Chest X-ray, PA view. Patient: 23 years old, sex M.
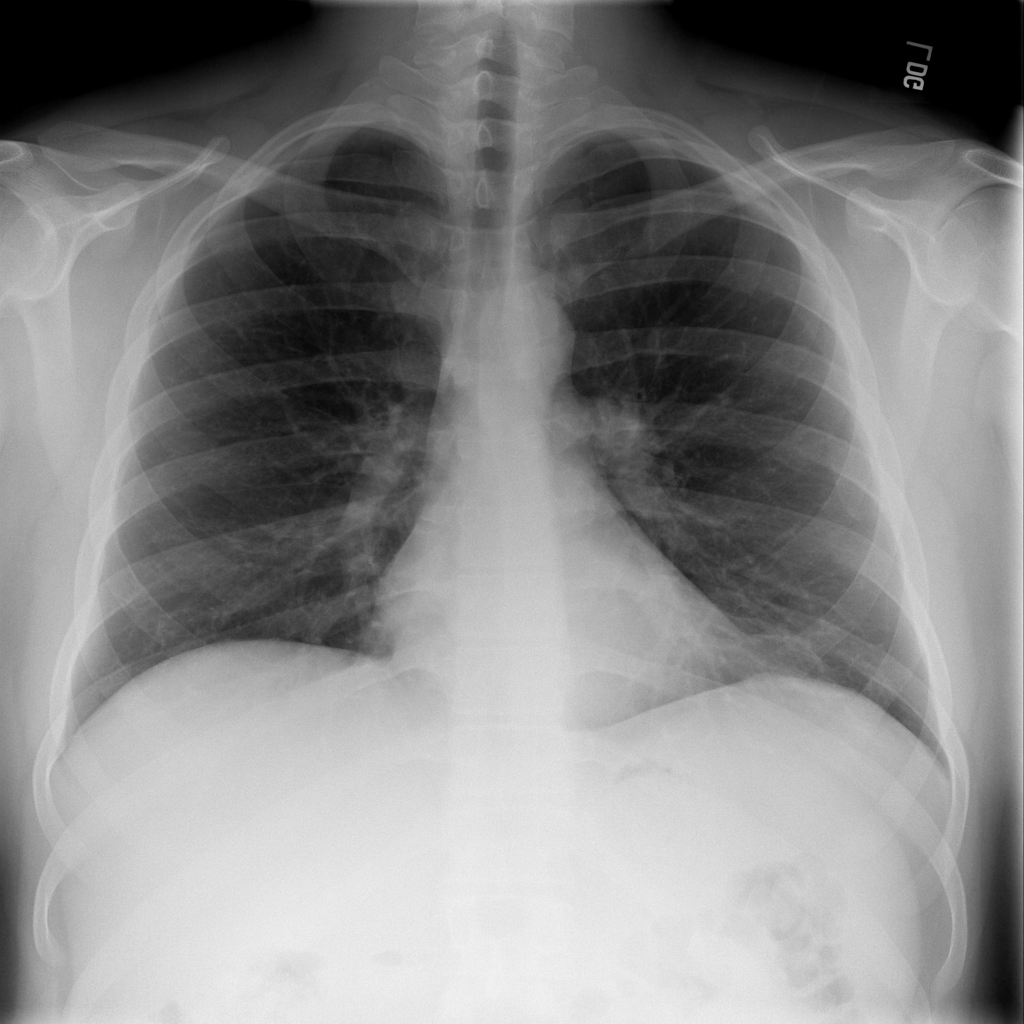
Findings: No Finding